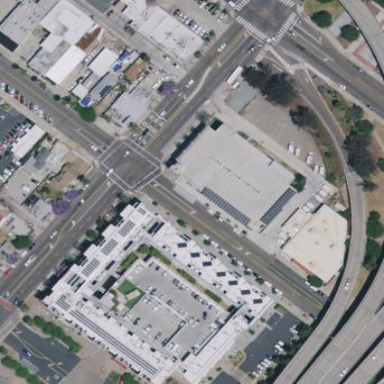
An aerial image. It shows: Multi-storey parking building.